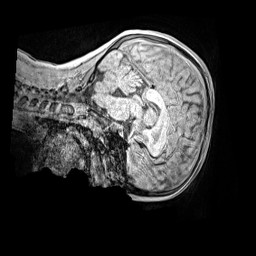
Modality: MP2RAGE
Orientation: sagittal
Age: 9
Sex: female
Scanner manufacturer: siemens
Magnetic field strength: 3 T
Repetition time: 4 s
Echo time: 0.00299 s